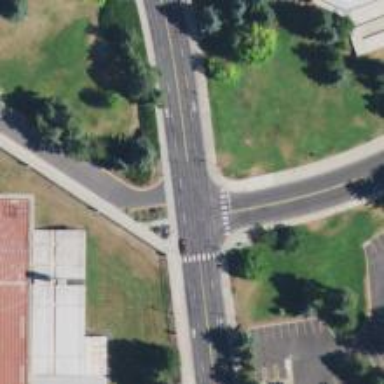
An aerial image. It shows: Marked crossing on the road.